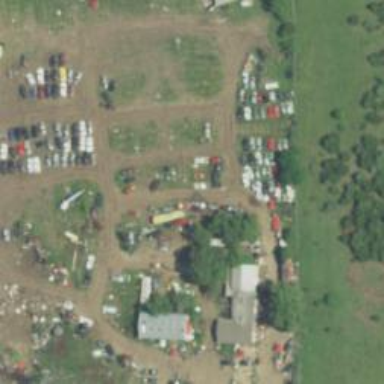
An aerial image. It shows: Industrial area designated as scrap yard.